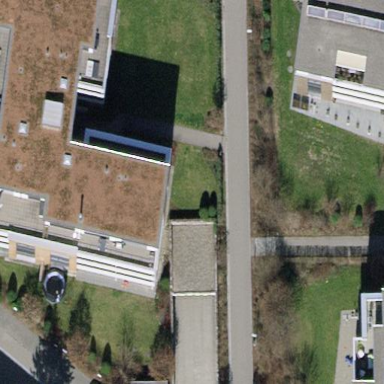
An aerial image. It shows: Building with apartments and flat roof.